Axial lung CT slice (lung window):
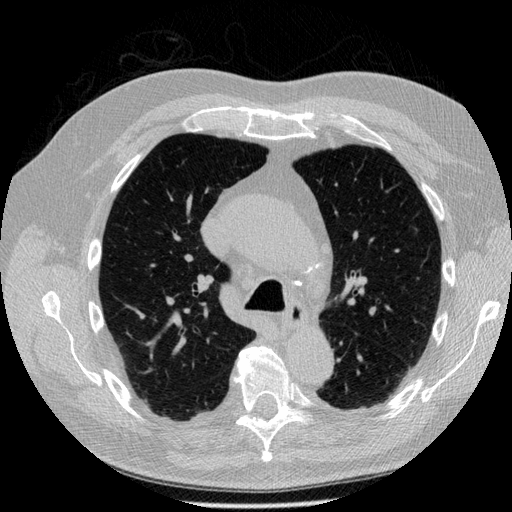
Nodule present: no